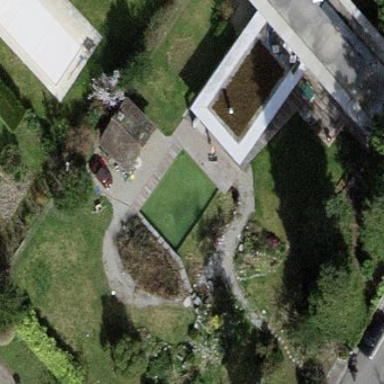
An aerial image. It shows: Garden surrounded by fence.